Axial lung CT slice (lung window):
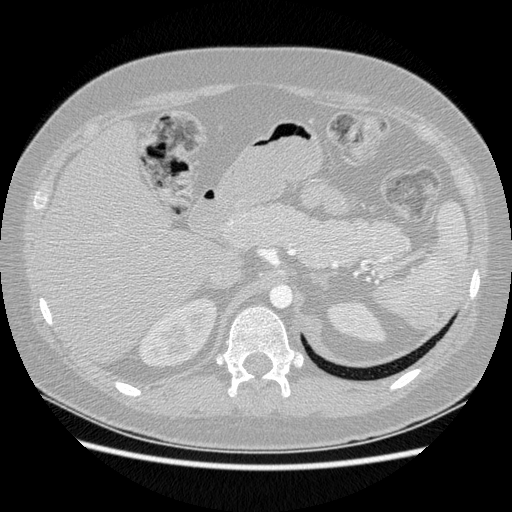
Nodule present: no